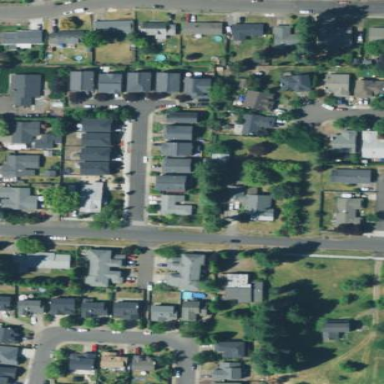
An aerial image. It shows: This residential area consists of single-family homes.